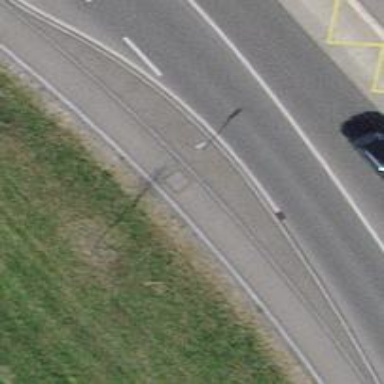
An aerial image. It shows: Sidewalk.